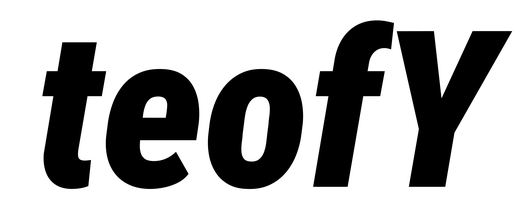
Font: Roboto-Italic_Condensed_Black_Italic